Question: How do i get the numeric value of a unicode character in C#?
For example if tamil character 'a' (<URL>
## See also
- <URL>
## Multi code-point characters
Some characters require multiple code points. In this example, UTF-16, each code unit is still in the Basic Multilingual Plane:
- 'U+0072''U+0338''U+0327''U+0316''U+0317''U+0300''U+0301''U+0302''U+0308''U+0360'
The larger point being that one "character" can require more than 1 UTF-16 code unit, it can require more than 2 UTF-16 code units, it can require more than 3 UTF-16 code units.
The larger point being that one "character" can require dozens of unicode code points. In UTF-16 in C# that means more than 1 'char'. One can require 17 'char'.
My question was about converting 'char' into a UTF-16 encoding value. Even if an entire string of 17 'char' only represents one "character", i still want to know how to convert each UTF-16 unit into a numeric value.
e.g.
'''
String s = "a";
int i = Unicode(s[0]);
'''
<URL>
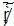
Answer: It's basically the same as Java. If you've got it as a 'char', you can just convert to 'int' implicitly:
'''
char c = 'a';
// Implicit conversion: char is basically a 16-bit unsigned integer
int x = c;
Console.WriteLine(x); // Prints 2949
'''
If you've got it as part of a string, just get that single character first:
'''
string text = GetText();
int x = text[2]; // Or whatever...
'''
Note that characters not in the basic multilingual plane will be represented as two UTF-16 code units. There support in .NET for finding the full Unicode code point, but it's not .